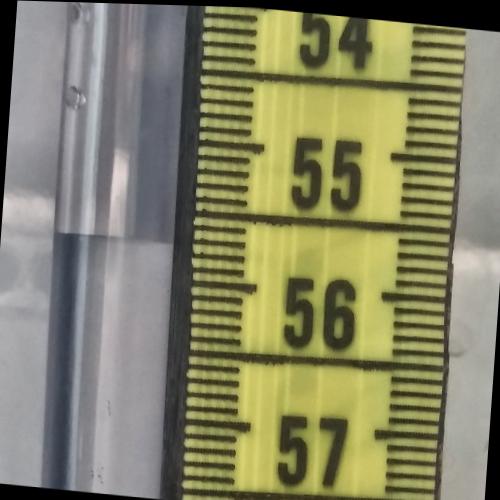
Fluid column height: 55.7 cm